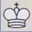
Piece: wK